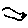
Label: bird